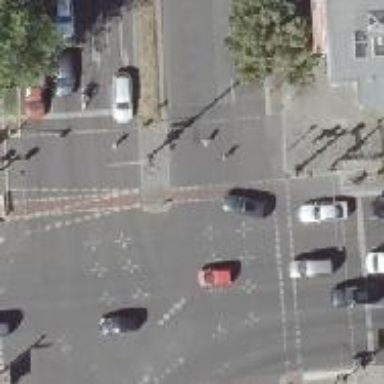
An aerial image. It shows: Asphalt road with primary highway designation. There is cycle track on the right side.